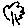
Label: tree